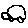
Label: car